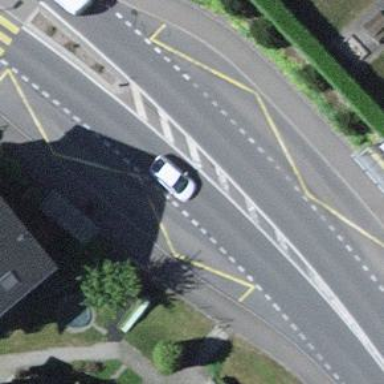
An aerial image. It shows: Bus stop with designated public transport stop position.